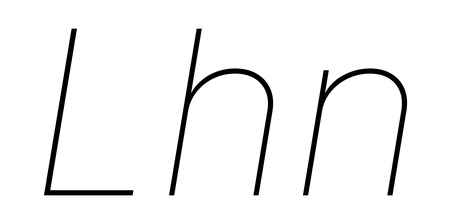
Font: Inter-Italic_Thin_Italic